Question: I want to add an extra icon from fontawesome to the right of a collapsible header in jQuery Mobile, apart from the default one to the left. Sorta like this:

To the left of Madrid would be the default icon, and to the right the star icon and number, like a rating. Anyone knows how to do this?
'''
<div class="ui-collapsible-set">
<div data-role="collapsible" data-collapsed-icon="carat-d" data-expanded-icon="carat-u">
<h3>Madrid encantado<i class="fa fa-star-half-o" aria-hidden="true"></i></h3>
</div>
</div>
'''
This is the part of the code that forms the header. The text inside the h3 defines the title and content of the header, but trying to put the icon inside does not work.
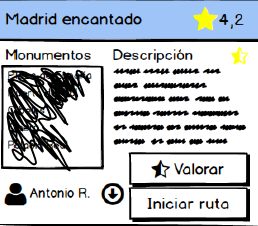
Answer: if I understand your question, this is what you want
'''
<link href="https://cdnjs.cloudflare.com/ajax/libs/font-awesome/4.7.0/css/font-awesome.min.css" rel="stylesheet"/>
<div class="ui-collapsible-set">
<div data-role="collapsible" data-collapsed-icon="carat-d" data-expanded-icon="carat-u">
<h3><i class="fa fa-stack-overflow" aria-hidden="true"></i> Madrid encantado <i class="fa fa-star-half-o" aria-hidden="true"></i></h3>
</div>
</div>
'''